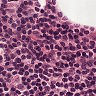
Metastatic tissue present: no